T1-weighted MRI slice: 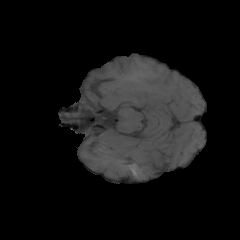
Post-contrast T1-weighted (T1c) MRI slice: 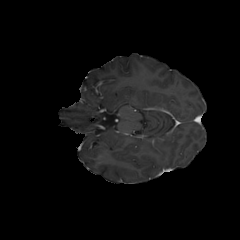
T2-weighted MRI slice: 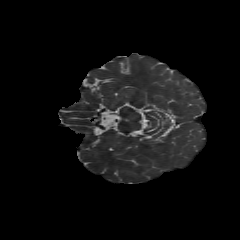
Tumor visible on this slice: no